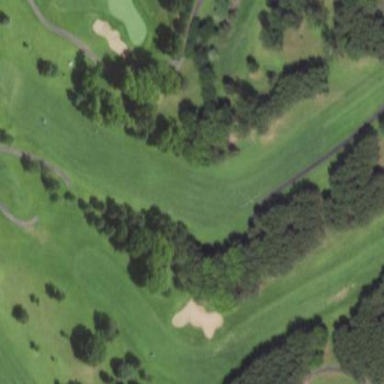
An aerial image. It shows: Rough grassy area used for golf.